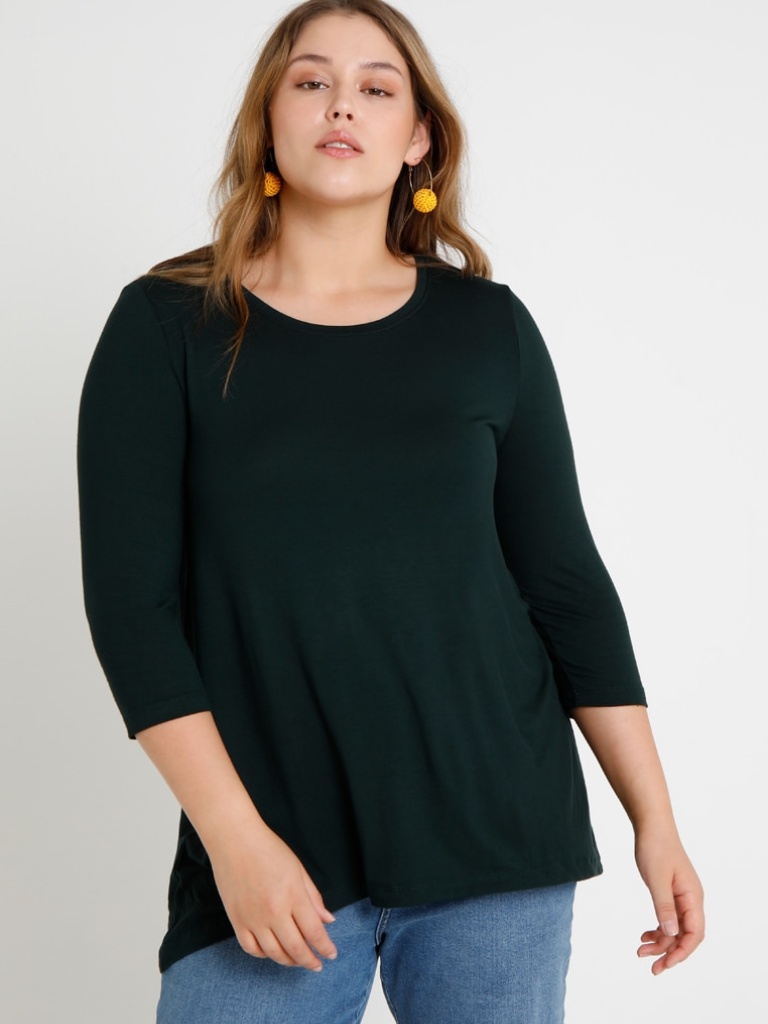
knit relaxed a long-sleeved with the sleeves down hip length Untucked crew tunic